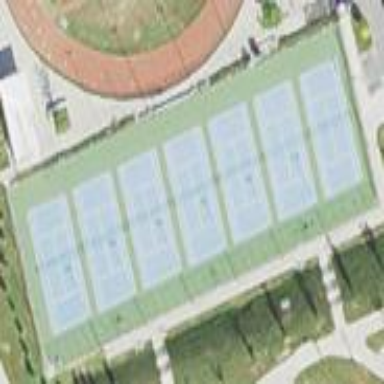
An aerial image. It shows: Tennis court on the leisure land pitch.